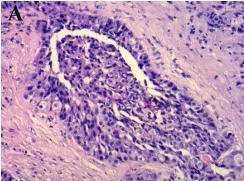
Histopathologic Examinations of the Primary Tumor Focus in the Left Breast and the Right Breast Before Operation. (A, B) HE-stained images of the primary tumor focus (100x).
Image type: pathology (h&e)